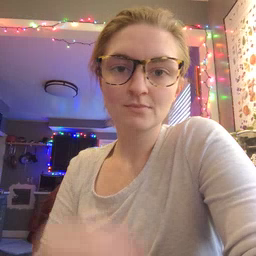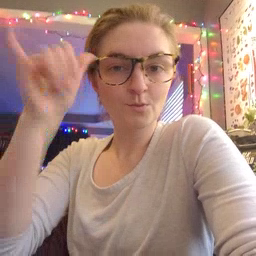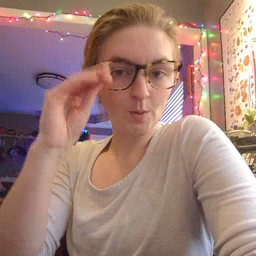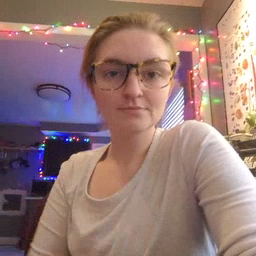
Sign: cowboy